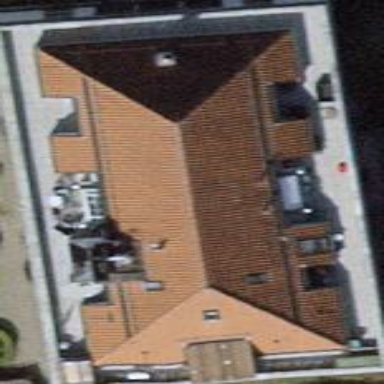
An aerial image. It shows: Building with hipped roof.